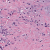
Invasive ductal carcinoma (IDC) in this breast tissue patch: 1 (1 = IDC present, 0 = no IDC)